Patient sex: M
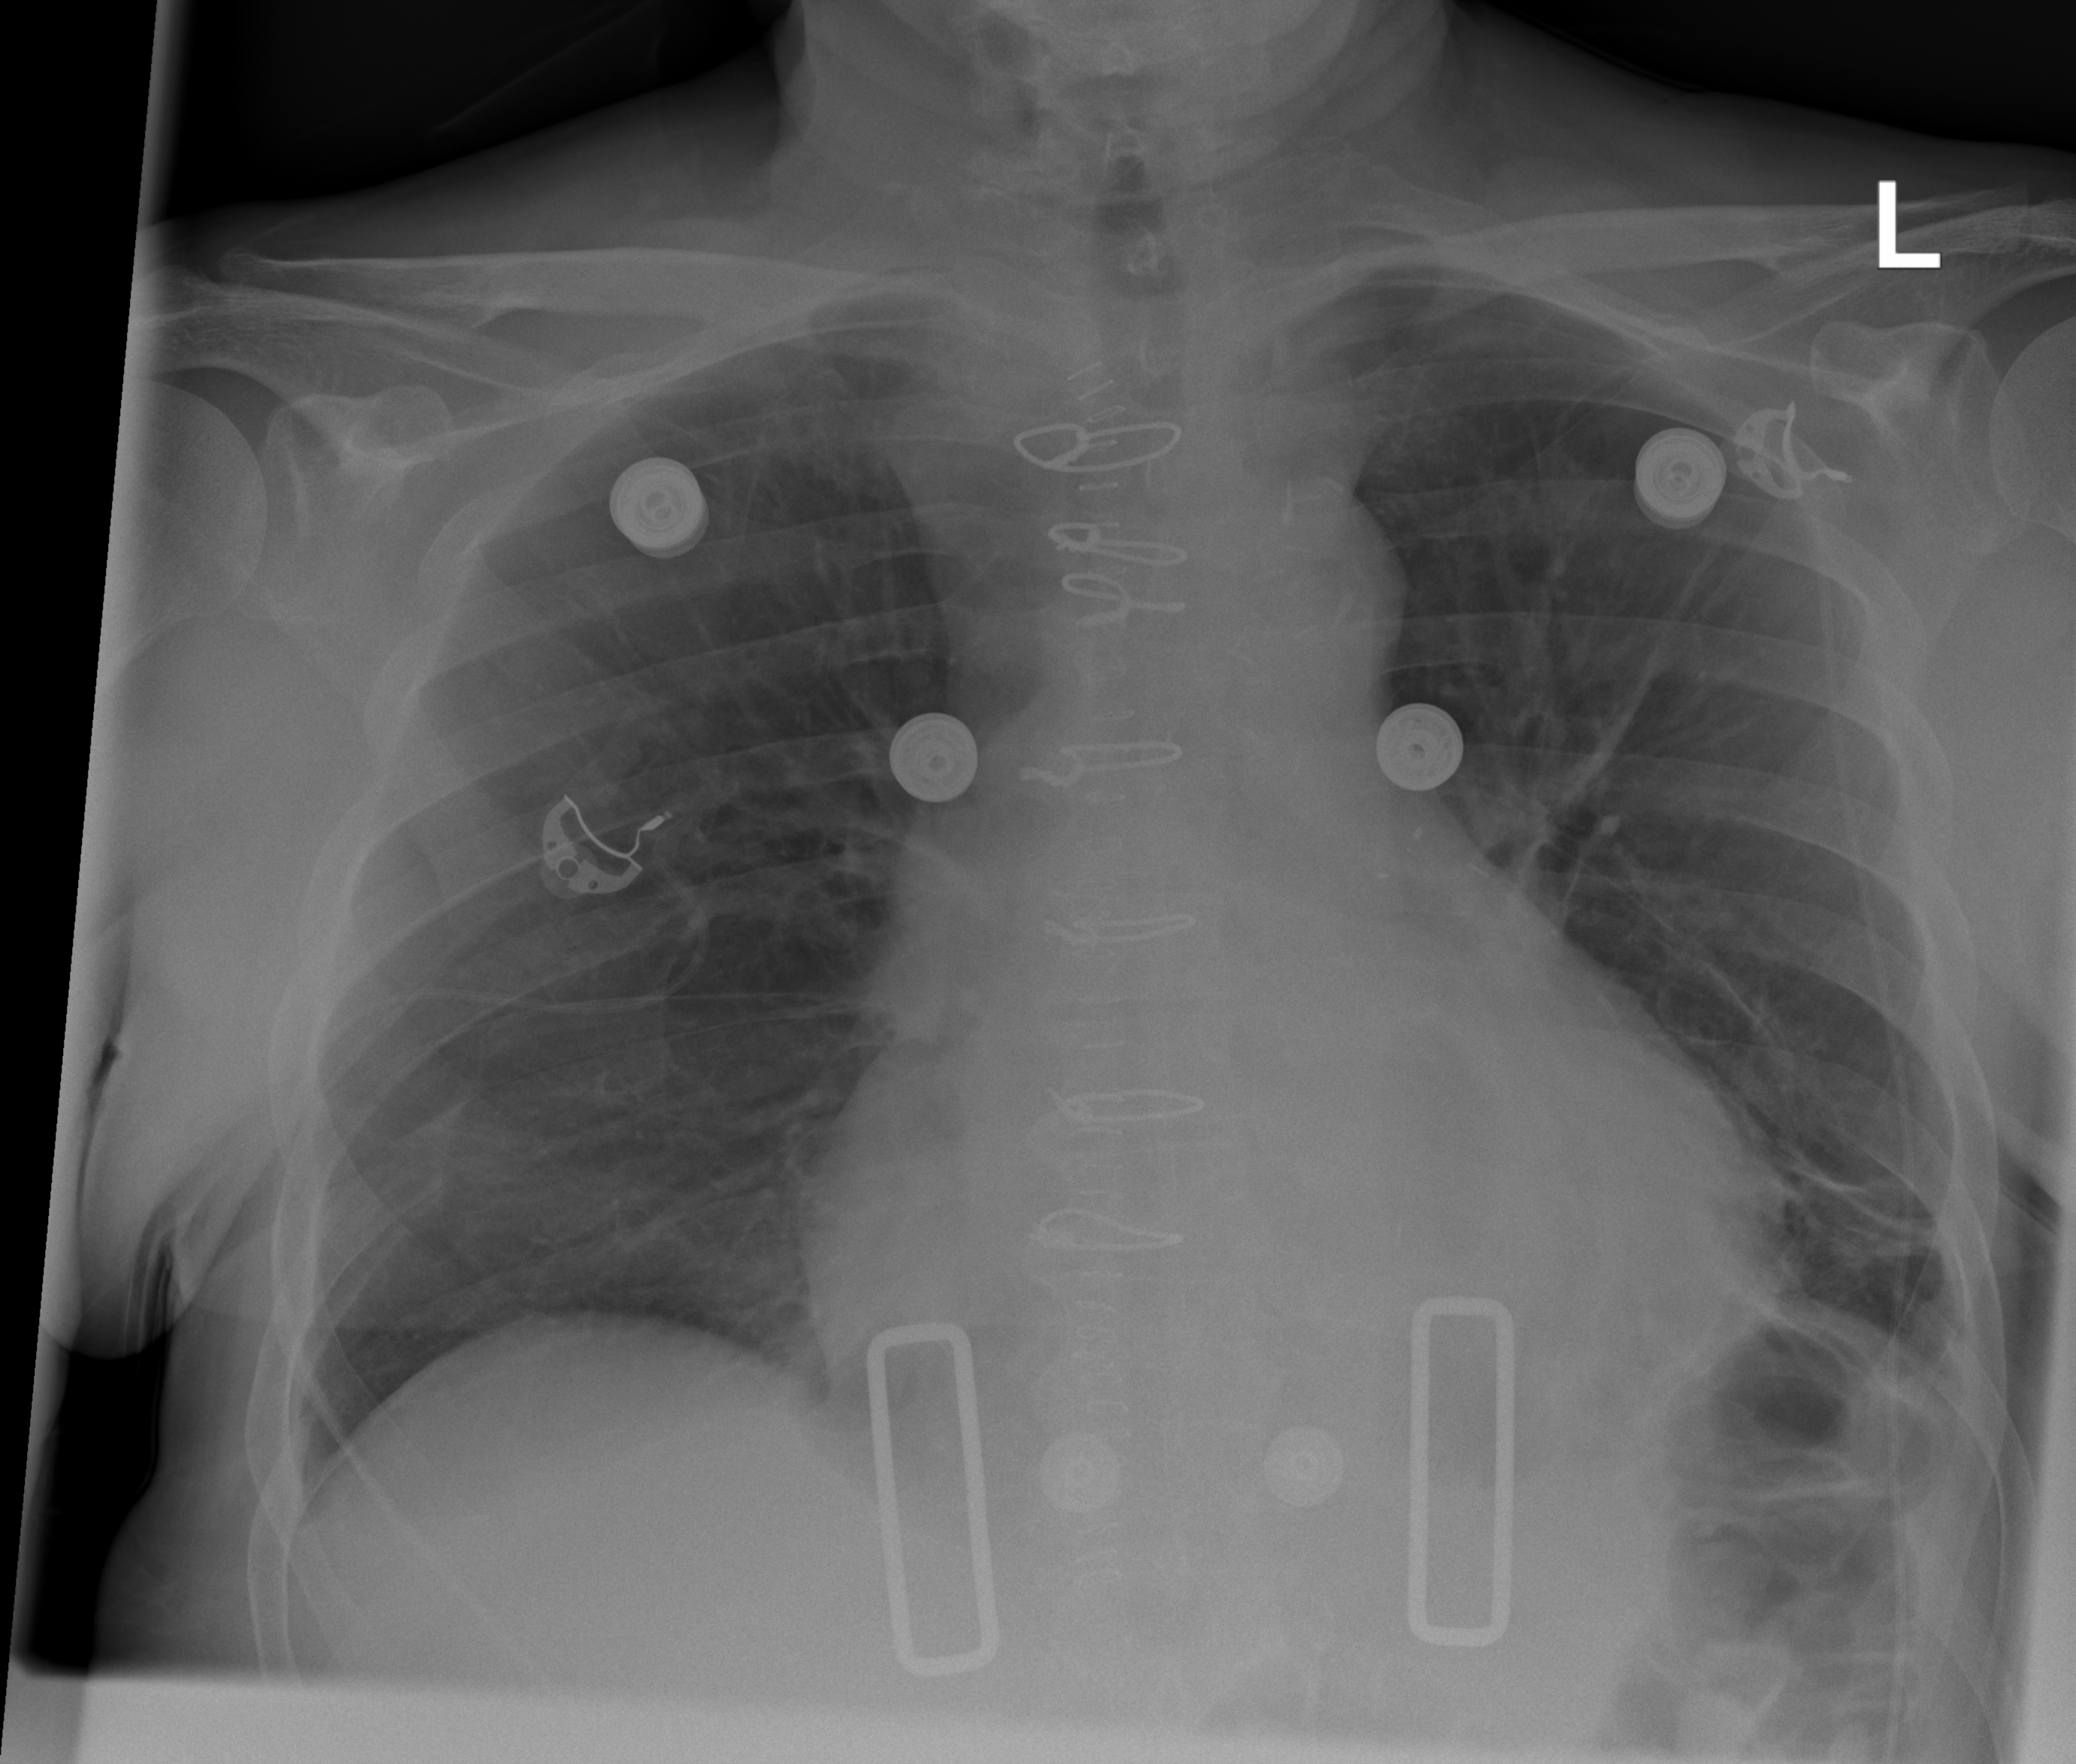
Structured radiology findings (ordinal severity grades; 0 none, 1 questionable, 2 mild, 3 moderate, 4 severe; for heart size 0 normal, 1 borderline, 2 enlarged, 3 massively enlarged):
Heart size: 2
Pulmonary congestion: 0
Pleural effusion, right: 0
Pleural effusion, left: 0
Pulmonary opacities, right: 0
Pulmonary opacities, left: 0
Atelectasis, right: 0
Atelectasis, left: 2